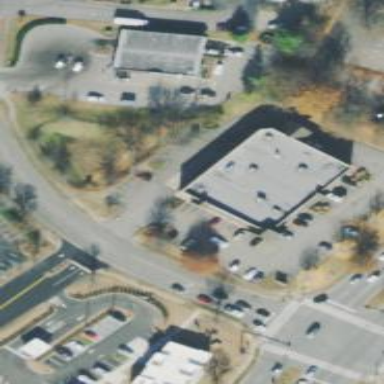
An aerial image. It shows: Building.